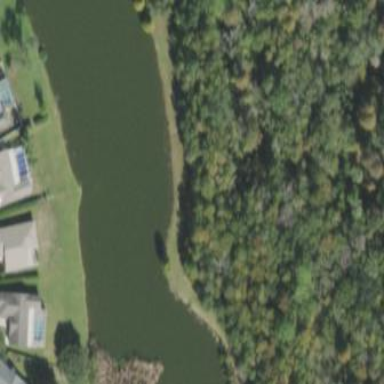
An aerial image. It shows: Pond with natural water.